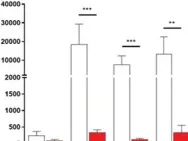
Functional analysis of cellular adaptive immune compartment. Lymphoproliferative responses of peripheral blood mononuclear cells (PBMC) from the patient (P).
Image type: chart (chart)